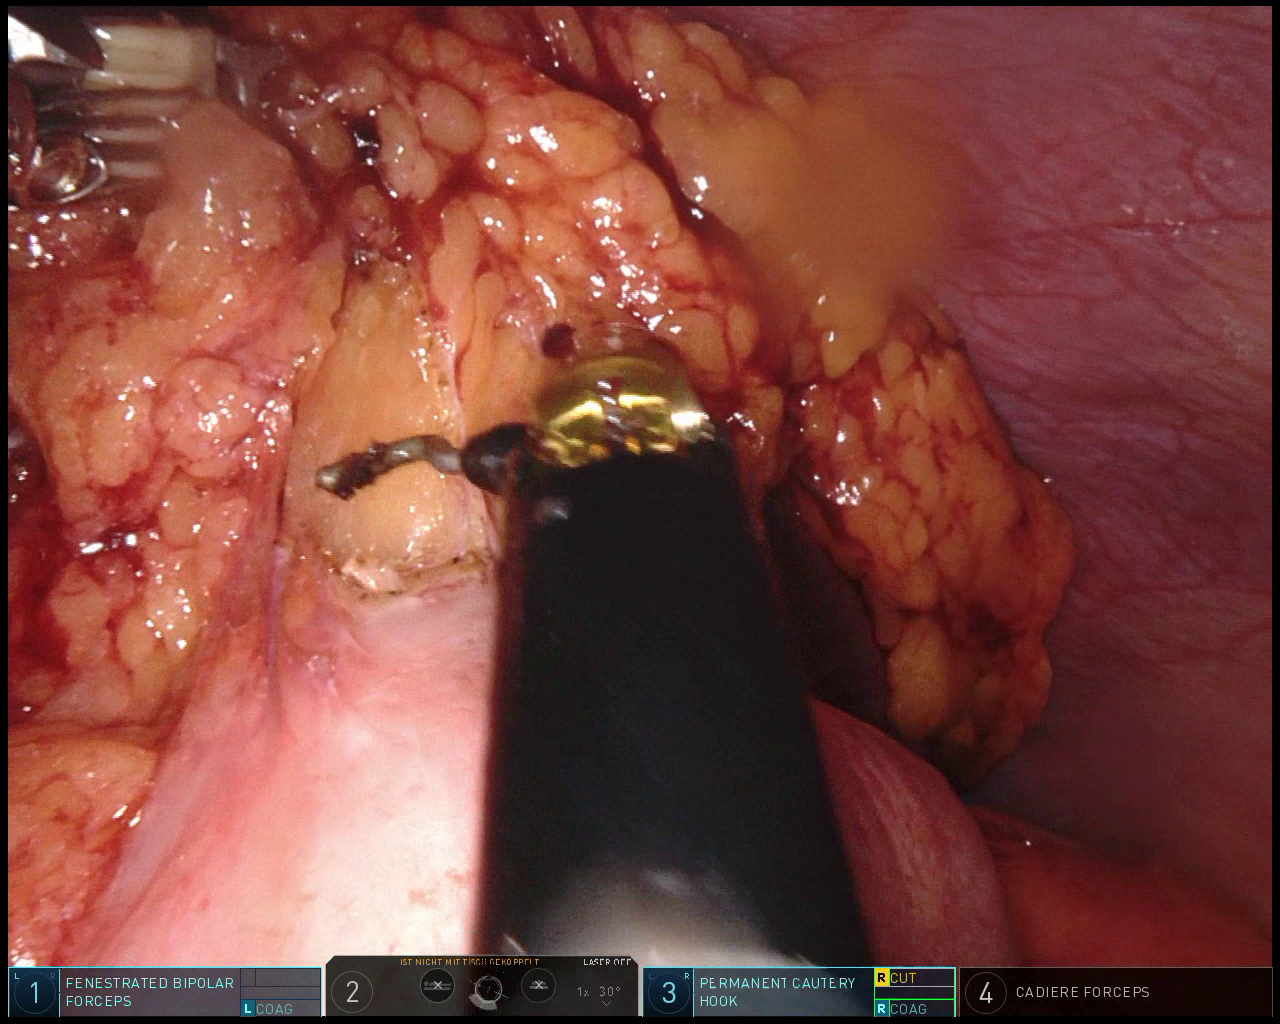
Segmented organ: spleen
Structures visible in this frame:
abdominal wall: yes
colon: yes
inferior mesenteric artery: no
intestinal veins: no
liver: no
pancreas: no
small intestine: no
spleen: yes
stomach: no
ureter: no
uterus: no
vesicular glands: no